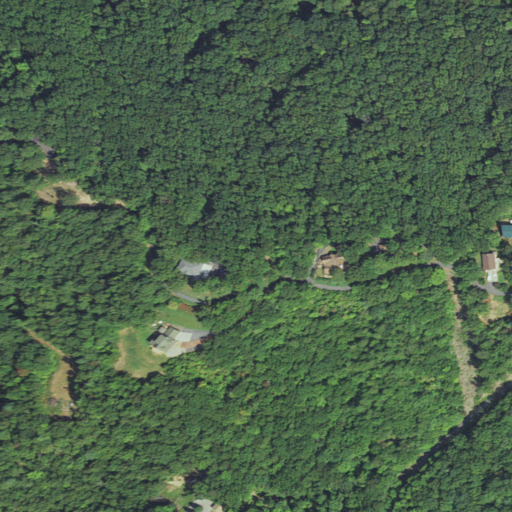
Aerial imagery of mountain in North Carolina named Mary King Mountain containing deciduous forest, mixed forest, open development, and shrub